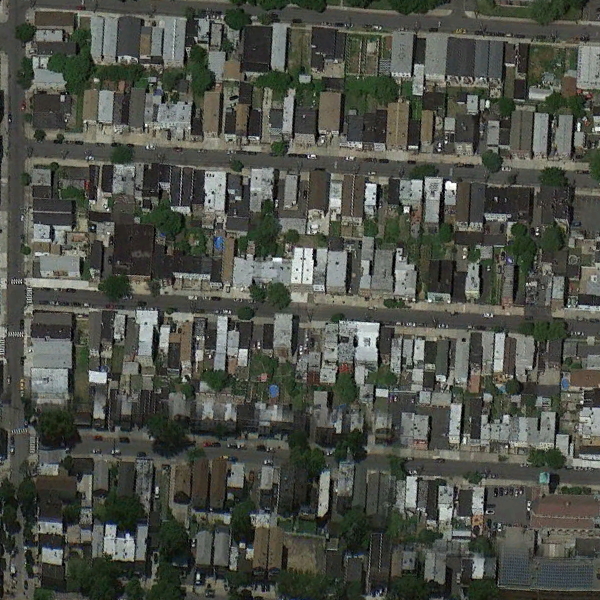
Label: DenseResidential